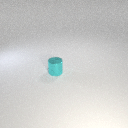
small cyan metal cylinder